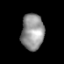
Tissue: prostate
Cell type: T cells
Senescence score: 0.3609
Nuclear area (px): 797
Mean DAPI intensity: 147.792